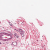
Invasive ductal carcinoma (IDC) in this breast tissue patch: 0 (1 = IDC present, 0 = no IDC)